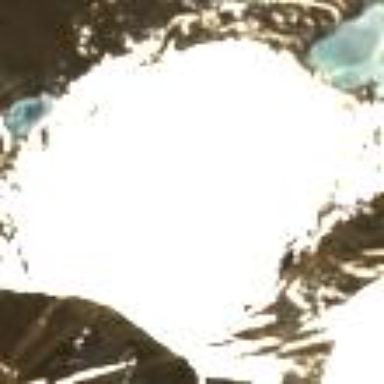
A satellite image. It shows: Stunning view of glacier.